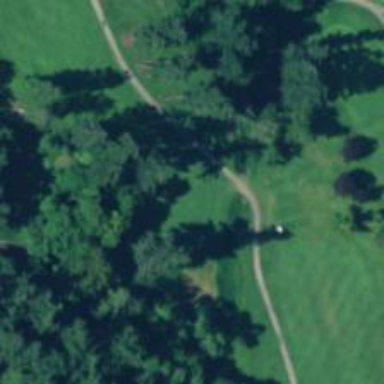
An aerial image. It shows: Service road designated as golf cart path.